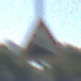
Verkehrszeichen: Gefaelle10
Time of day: Midday
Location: Outdoor (Nature)
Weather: Clear
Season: NotSpecified
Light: Natural